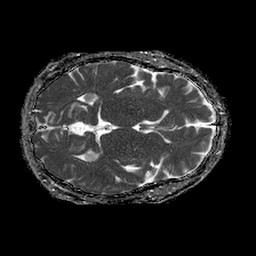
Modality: ADC
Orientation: axial
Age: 52
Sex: male
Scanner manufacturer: philips
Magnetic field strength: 1.5 T
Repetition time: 4.6 s
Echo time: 0.08631 s